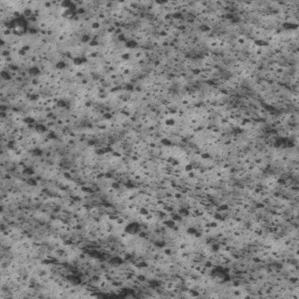
Label: frost